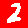
Digit: 2